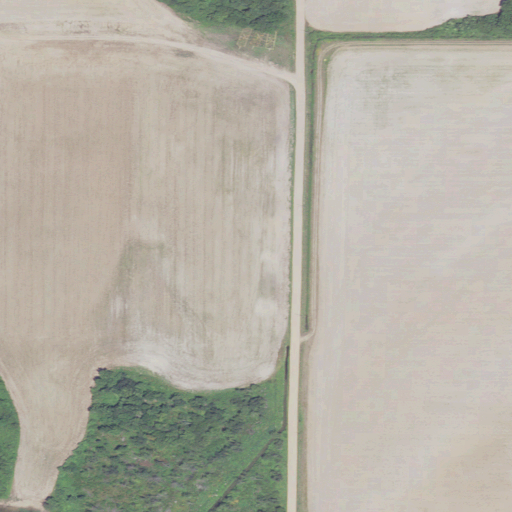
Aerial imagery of ridge(s) in Missouri named Harris Ridge containing cultivated crops, open development, and woody wetlands